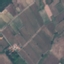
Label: PermanentCrop